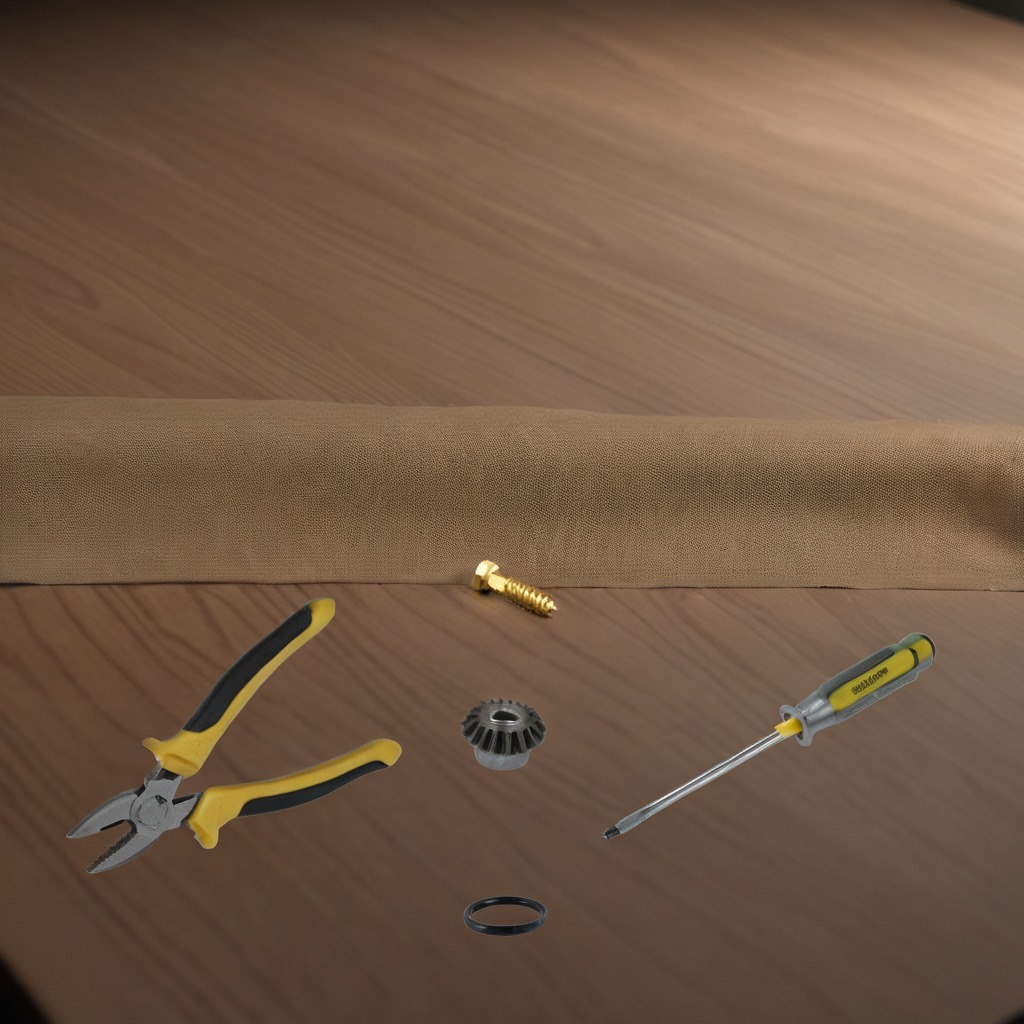
A rubber Oring, a steel gear with teeth, a metal machine screw, a pair of pliers, and a screwdriver are lying on the wooden table.